Question: I want to create cumulative sum in table ( Commul_table) in SQL such as
Z=Z+ (A+B-C )

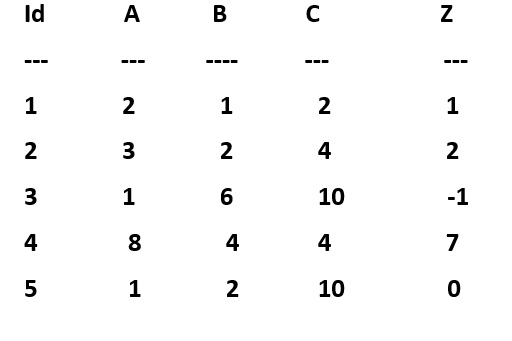
Answer: You can use 'analytic function' in this case with 'rows unbounded preceding' (to get sum values before current row)
'''
Select id, A,B,C,sum(A+B-C) over(order by Id rows unbounded preceding) as Z
From Table
'''